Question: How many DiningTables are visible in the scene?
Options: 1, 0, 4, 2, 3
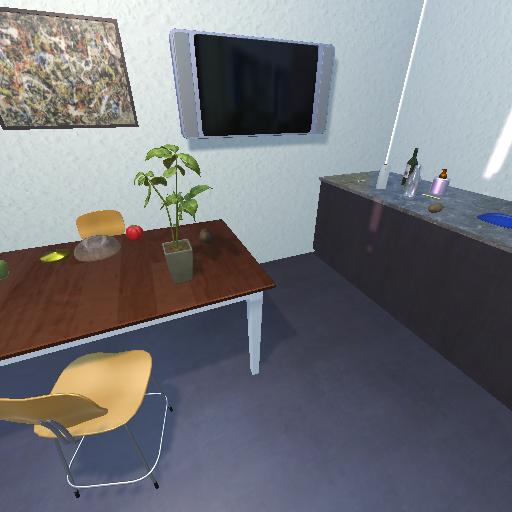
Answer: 1